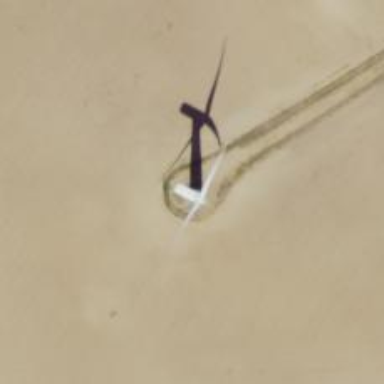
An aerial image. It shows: Wind generator powered by horizontal-axis wind turbine.